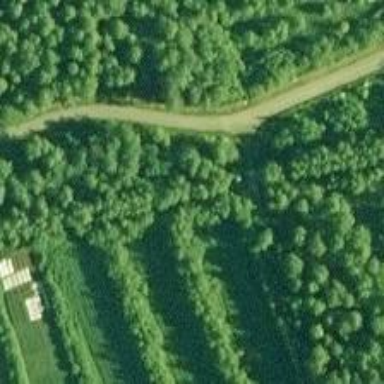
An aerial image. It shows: Footway along the road.